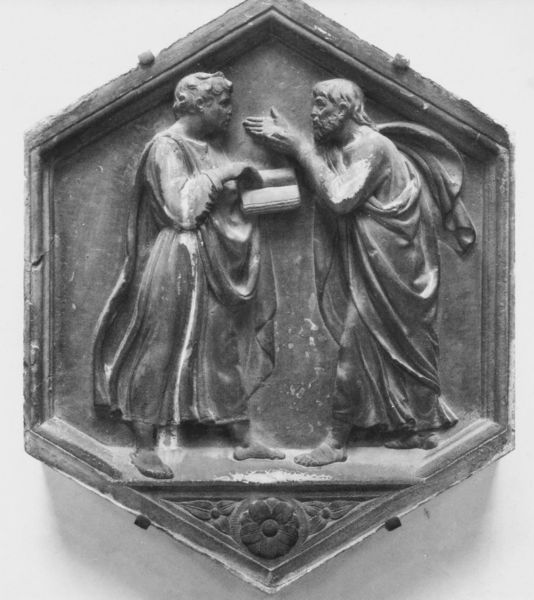
Titel: Reliefs vom Campanile des Doms
Künstler: Luca della Robbia
Institution: Florenz, Museo dell’Opera del Duomo
Schlagwörter: blätter, dunkel, hand, mann, schatten, weiß, menschen, blume, grau, licht, marmor, männer, reden, schwarz, blick, blüte, gespräch, alt, bart, bibel, falten, stein, hände, kirche, gewand, gewänder, personen, relief, füße, unterhaltung, zwei, floral, lesen, foto, philosoph, buch, streit, kachel, schlussstein, rosette, jesus, diskussion, jünger, heilig, tunika, disput, lehre, kommunikation, faten, dtreit, überzeugen, sechskant, argument